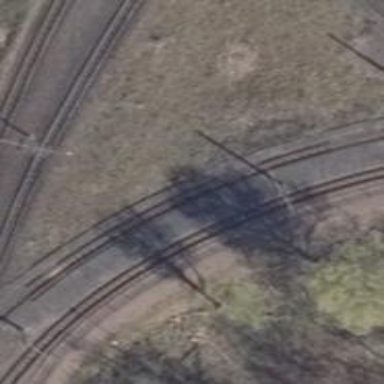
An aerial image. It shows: Tram railway.